Aerial crown-view tile of a tropical tree (Barro Colorado Island, Panama), acquired 20241112:
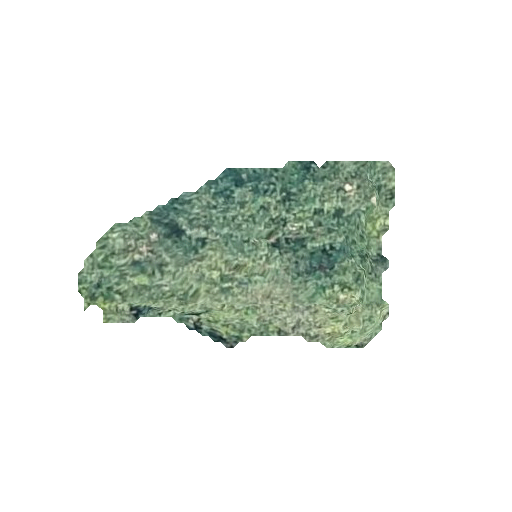
Species: Luehea seemannii
GBIF accepted scientific name: Luehea seemannii
Crown area: 68.498 m²